Question: I need to show a range of values as a chart resembling the one below:

The idea is that there is a minimum value and a maximum value. The value I'm trying to show will be a range probably somewhere in between.
I was going to use Google Charts, and their <URL>
Can anyone show me how I might do this, either with this Google Bar Chart (or another Google Chart) or something else?
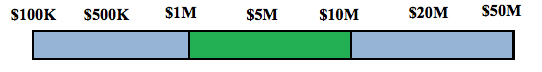
Answer: Here is what I came up with (this uses the Bar Chart Image -- described above -- from the Google Charts API, but does not use the labels from the chart):
'''
<script type="text/javascript">
google.load("visualization", "1", {packages:["imagebarchart"]});
google.setOnLoadCallback(drawChart);
function drawChart() {
//Here we display a range from 10 million (<PHONE>)
//to 20 million (20000000), using a dummy value set
//to 1 less than the low point of our range (in this
//case, <PHONE>) and with the same color as the
//chart's background. The dummy value will be stacked
//on top of the value we want to show and blank out
//the chart from 0 to where our range begins.
var data = google.visualization.arrayToDataTable([
['', ''],
[<PHONE>, 20000000]
]);
var chart = new google.visualization.ImageBarChart(document.getElementById("chart_div"));
chart.draw(data, {showValueLabels: false, backgroundColor: '#f5f5f5', width: 1000, height: 70, min: 100000, max: 50000000, colors: ['#f5f5f5', '#008000']});
}
</script>
'''
('chart_div' is the div to be replaced by the chart when the page loads; this code is based on the example from <URL>
Obviously this particular bar chart isn't meant to be used in this way, but it was the closest that I could find to what I wanted. I hope that this helps somebody with the same problem.